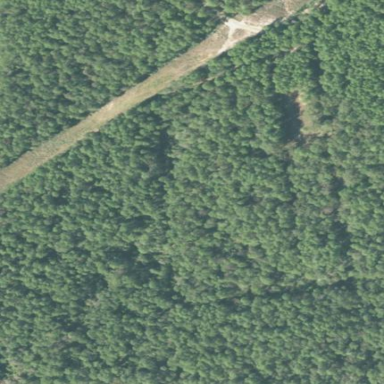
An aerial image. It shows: Woodland with needle-leaved trees.